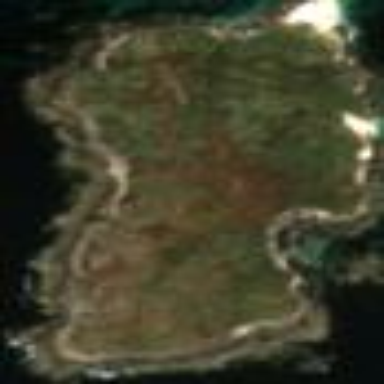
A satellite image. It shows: Island with natural coastline.